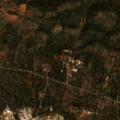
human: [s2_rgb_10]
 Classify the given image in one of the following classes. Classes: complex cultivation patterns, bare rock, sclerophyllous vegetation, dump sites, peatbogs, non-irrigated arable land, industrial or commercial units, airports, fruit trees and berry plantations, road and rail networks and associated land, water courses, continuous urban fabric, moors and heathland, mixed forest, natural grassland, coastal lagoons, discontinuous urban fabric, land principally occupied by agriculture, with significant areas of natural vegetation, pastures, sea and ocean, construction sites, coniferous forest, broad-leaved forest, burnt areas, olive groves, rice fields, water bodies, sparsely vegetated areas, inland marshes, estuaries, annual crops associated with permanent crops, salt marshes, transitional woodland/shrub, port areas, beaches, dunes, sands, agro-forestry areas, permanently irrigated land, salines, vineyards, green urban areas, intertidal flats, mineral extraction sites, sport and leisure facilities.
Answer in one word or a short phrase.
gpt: discontinuous urban fabric, land principally occupied by agriculture, with significant areas of natural vegetation, sclerophyllous vegetation